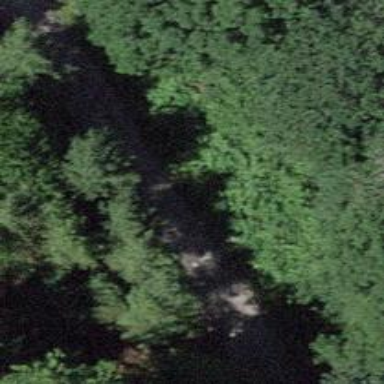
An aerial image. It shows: Track with grade 2 tracktype.